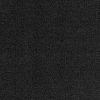
Atmospheric dust classification: dusty